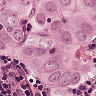
Metastatic tissue present: yes